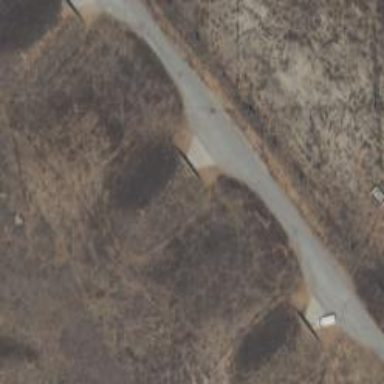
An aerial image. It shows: Military bunker.